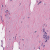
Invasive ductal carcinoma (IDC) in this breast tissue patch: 1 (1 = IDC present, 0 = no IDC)